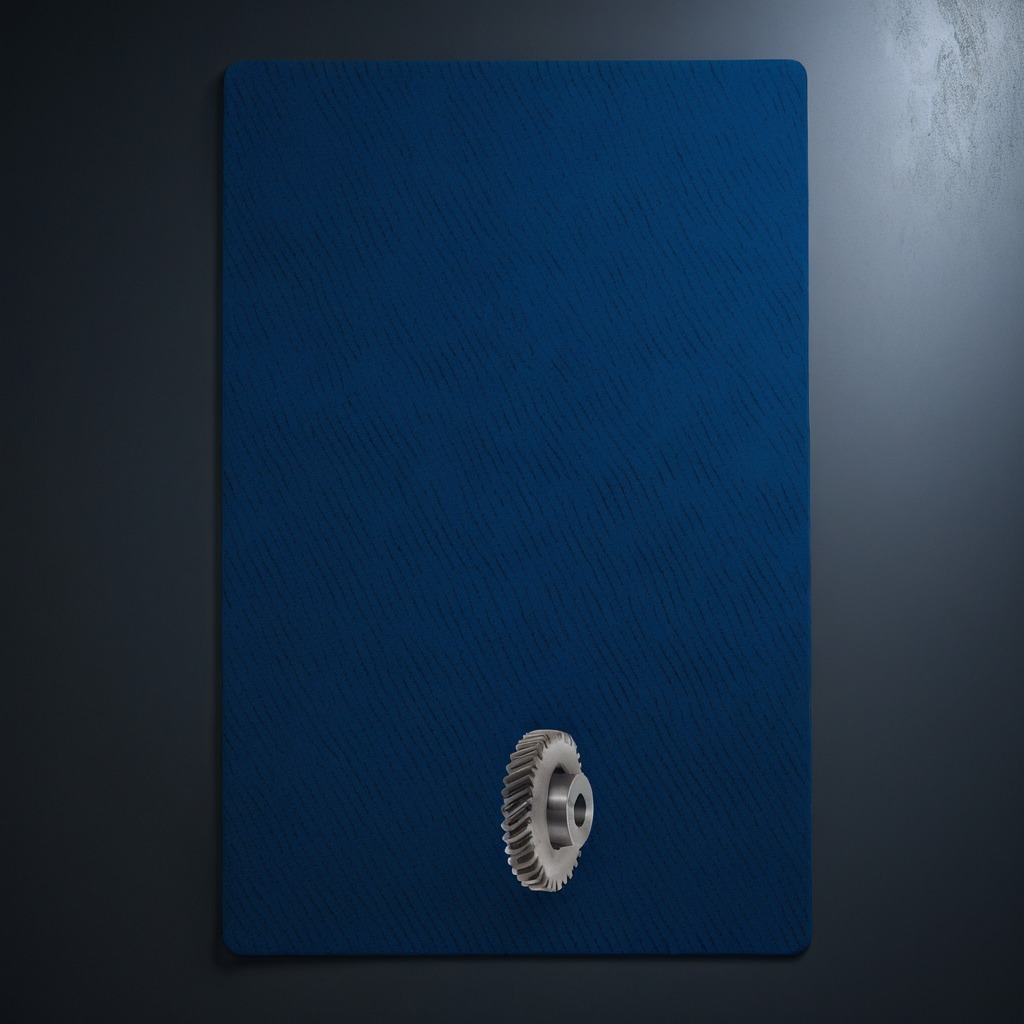
A steel gear with teeth is lying on the clean granite tabletop.